Question: I have a a GUI looks as follow.

I want to dynamically add/remove a panel. I use 'ArrayList' to keep trace of 'JPanel' objects.
And now I could add panel dynamically, but when I want to delete a panel, I could not get its attribute so that I can not remove it.
Here is my code:
'''
public class Main implements ActionListener{
private List <myPanel> mpList;
private JPanel btnPanel;
private JButton jbtAdd,jbtDelete;
private JFrame jf;
private JPanel jp;
private JScrollPane js;
private myPanel mp;
private static int size=0;
private int selectedId=-1;
//private
public Main(){
mpList=new ArrayList<myPanel>();
btnPanel=new JPanel();
jbtAdd=new JButton("addJpanel");
jbtDelete=new JButton("delJpanel");
btnPanel.setLayout(new FlowLayout(FlowLayout.LEFT,1,1));
btnPanel.add(jbtAdd);
btnPanel.add(jbtDelete);
jf=new JFrame("hello");
jp=new JPanel();
js=new JScrollPane(JScrollPane.VERTICAL_SCROLLBAR_AS_NEEDED, JScrollPane.HORIZONTAL_SCROLLBAR_AS_NEEDED);
//jp.setLayout(new FlowLayout(FlowLayout.LEFT,1,1));
jf.setLayout(new BorderLayout(10,10));
jp.setLayout(new GridLayout(0,1,1,1));
jp.setPreferredSize(new Dimension(500, 82*6));
for(int i=0;i<6;i++){
myPanel mp=new myPanel();
//mp.setSize(400, 82);
//mp.setBounds(0,82*i,480,82);
mp.getFileTypeIconLabel().setText(String.valueOf(i));
mp.setIndexId(size);
size++;
mpList.add(0,mp);
mp.addMouseListener(new MouseListener(){
@Override
public void mouseClicked(MouseEvent e) {
// TODO Auto-generated method stub
if(2==e.getClickCount()){
System.out.println("indexInd is"+mpList.get(0).getIndexId());
//System.out.println(index);
mpList.get(0).setBackground(Color.yellow);
}
}
@Override
public void mouseEntered(MouseEvent e) {
// TODO Auto-generated method stub
}
@Override
public void mouseExited(MouseEvent e) {
// TODO Auto-generated method stub
}
@Override
public void mousePressed(MouseEvent e) {
// TODO Auto-generated method stub
}
@Override
public void mouseReleased(MouseEvent e) {
// TODO Auto-generated method stub
}});
jp.add(mpList.get(0));
}
js.setViewportView(jp);
jf.setSize(600, 500);
jf.add(btnPanel,BorderLayout.NORTH);
jf.add(js);
jbtAdd.addActionListener(this);
jbtDelete.addActionListener(this);
jf.setVisible(true);
jf.setDefaultCloseOperation(JFrame.EXIT_ON_CLOSE);
}
public static void main(String args[]){
new Main();
}
@Override
public void actionPerformed(ActionEvent e) {
// TODO Auto-generated method stub
if(e.getSource()==jbtAdd){
addMyPanel();
}
else if(e.getSource()==jbtDelete){
delMyPanel();
}
}
public void addMyPanel(){
System.out.println("ok");
mp=new myPanel();
mp.getFileTypeIconLabel().setText(String.valueOf(mpList.size()));
mp.setIndexId(size);
System.out.println(size);
size++;
mpList.add(0, mp);
mp.addMouseListener(new MouseListener(){
@Override
public void mouseClicked(MouseEvent e) {
// TODO Auto-generated method stub
if(2==e.getClickCount()){
System.out.println("indexInd is"+mpList.get(0).getIndexId());
//System.out.println(index);
mpList.get(0).setBackground(Color.yellow);
}
}
@Override
public void mouseEntered(MouseEvent e) {
// TODO Auto-generated method stub
}
@Override
public void mouseExited(MouseEvent e) {
// TODO Auto-generated method stub
}
@Override
public void mousePressed(MouseEvent e) {
// TODO Auto-generated method stub
}
@Override
public void mouseReleased(MouseEvent e) {
// TODO Auto-generated method stub
}});
jp.add(mpList.get(0));
jp.setPreferredSize(new Dimension(500, 82*mpList.size()));
//jp.validate();
js.validate();
//jp.repaint();
js.repaint();
}
public void delMyPanel(){
selectedId=getIndexOfMyPanelById();
if(selectedId>=0){
int indexId=getIndexOfMyPanelById();
jp.remove(mpList.get(indexId));
mpList.remove(indexId);
jp.setPreferredSize(new Dimension(500,82*mpList.size()));
jp.repaint();
}
}
protected int getIndexOfMyPanelById(){
Iterator<myPanel> it=mpList.iterator();
for(int id=0;it.hasNext();id++){
myPanel mp;
mp=it.next();
if(mp.isSelected()){
return id;
}
}
return -1;
}
}
'''
Here is code of 'myPanel'
'''
class myPanel extends JPanel{
private static final long serialVersionUID = 1L;
private JProgressBar downloadProgress;
private JLabel fileTypeIconLabel,fileNameLabel,downloadInfoLabel,freeLabel;
private int indexId;
private boolean isSelected=false;
protected myPanel(){
setLayout(null);
downloadProgress=new JProgressBar(0,100);
fileTypeIconLabel=new JLabel("test");
fileNameLabel=new JLabel("fileNameLabel");
downloadInfoLabel=new JLabel("downloadInfoLabel");
freeLabel=new JLabel("freeLabel");
downloadProgress.setBounds(80, 44, 400, 18);
downloadProgress.setStringPainted(true);
//downloadProgress.setString("88%");
fileTypeIconLabel.setBounds(0, 0, 80, 80);
fileTypeIconLabel.setBackground(Color.cyan);
fileTypeIconLabel.setOpaque(true);
fileNameLabel.setBounds(80,0,400,22);
fileNameLabel.setBackground(Color.black);
fileNameLabel.setOpaque(true);
downloadInfoLabel.setBounds(80, 22, 400, 22);
downloadInfoLabel.setBackground(Color.red);
downloadInfoLabel.setOpaque(true);
//downloadProgress.setValue(50);
freeLabel.setBounds(80, 62, 400, 18);
freeLabel.setBackground(Color.lightGray);
freeLabel.setOpaque(true);
add(downloadProgress);
add(fileTypeIconLabel);
add(fileNameLabel);
add(downloadInfoLabel);
add(freeLabel);
}
protected JLabel getFileTypeIconLabel() {
return fileTypeIconLabel;
}
protected int getIndexId() {
return indexId;
}
protected void setIndexId(int indexId) {
this.indexId = indexId;
}
protected boolean isSelected() {
return isSelected;
}
protected void setSelected(boolean isSelected) {
this.isSelected = isSelected;
}
}
'''
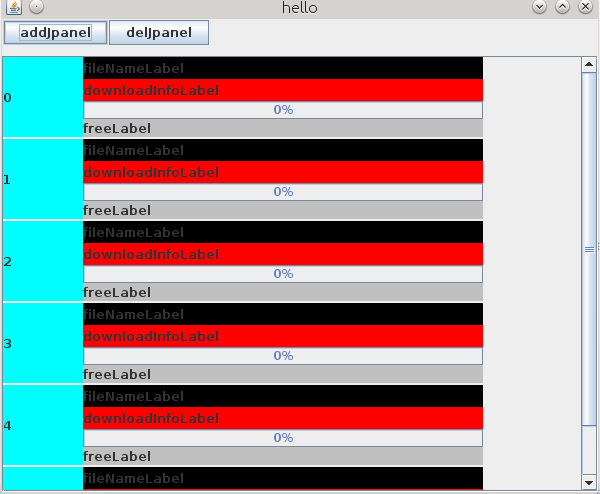
Answer: For many components in one space, use a <URL>.

## Tips
'''
jp.setPreferredSize(new Dimension(500, 82*6));
'''
See <URL>
'''
downloadProgress.setBounds(80, 44, 400, 18);
'''
Java GUIs might have to work on a number of platforms, on different screen resolutions & using different PLAFs. As such they are not conducive to exact placement of components. To organize the components for a robust GUI, instead use layout managers, or <URL>.
1.
2.
## Edit 1
As an aside, the screen-shot screams 'JList' to me. E.G.

'''
import java.awt.*;
import java.awt.event.ActionEvent;
import javax.swing.*;
import javax.swing.border.EmptyBorder;
public class DymanicDownloadList {
// the GUI as seen by the user (without frame)
JPanel gui = new JPanel(new BorderLayout(2, 2));
public void initGUI() {
gui.setBorder(new EmptyBorder(2, 3, 2, 3));
JToolBar tb = new JToolBar();
gui.add(tb, BorderLayout.PAGE_START);
final DefaultListModel<Download> listModel =
new DefaultListModel<Download>();
final JList<Download> list = new JList<Download>(listModel);
list.setCellRenderer(new DownloadListCellRenderer());
list.setVisibleRowCount(3);
gui.add(new JScrollPane(list), BorderLayout.CENTER);
Action add = new AbstractAction("Add Download") {
@Override
public void actionPerformed(ActionEvent e) {
listModel.addElement(new Download());
}
};
Action delete = new AbstractAction("Delete Download") {
@Override
public void actionPerformed(ActionEvent e) {
int index = list.getSelectedIndex();
if (index < 0) {
JOptionPane.showMessageDialog(
list,
"Select a download to delete!",
"Select Download",
JOptionPane.ERROR_MESSAGE);
} else {
listModel.removeElementAt(index);
}
}
};
tb.add(add);
tb.addSeparator();
tb.add(delete);
for (int ii = 0; ii < 2; ii++) {
listModel.addElement(new Download());
}
}
public JComponent getGUI() {
return gui;
}
public static void main(String[] args) {
Runnable r = new Runnable() {
@Override
public void run() {
DymanicDownloadList ddl = new DymanicDownloadList();
ddl.initGUI();
JFrame f = new JFrame("Dynamic LIST");
f.add(ddl.getGUI());
// Ensures JVM closes after frame(s) closed and
// all non-daemon threads are finished
f.setDefaultCloseOperation(JFrame.DISPOSE_ON_CLOSE);
// See https://stackoverflow.com/a/<PHONE>/418556 for demo.
f.setLocationByPlatform(true);
// ensures the frame is the minimum size it needs to be
// in order display the components within it
f.pack();
// should be done last, to avoid flickering, moving,
// resizing artifacts.
f.setVisible(true);
}
};
// Swing GUIs should be created and updated on the EDT
// http://docs.oracle.com/javase/tutorial/uiswing/concurrency
SwingUtilities.invokeLater(r);
}
}
class Download {
Download() {
}
}
class DownloadListCellRenderer extends DefaultListCellRenderer {
JPanel downloadPanel = new JPanel(new BorderLayout(10, 10));
JPanel labelStack = new JPanel(new GridLayout(0, 1, 2, 2));
JLabel number = new JLabel("", SwingConstants.CENTER);
JLabel source = new JLabel("File Name Label", SwingConstants.CENTER);
JLabel info = new JLabel("Download Info Label", SwingConstants.CENTER);
JLabel free = new JLabel("Free Label", SwingConstants.CENTER);
JProgressBar progress = new JProgressBar() {
@Override
public Dimension getPreferredSize() {
Dimension d = super.getPreferredSize();
return new Dimension(400,d.height);
}
};
DownloadListCellRenderer() {
downloadPanel.add(labelStack, BorderLayout.CENTER);
labelStack.setOpaque(false);
number.setFont(number.getFont().deriveFont(40f));
labelStack.add(source);
labelStack.add(info);
labelStack.add(progress);
labelStack.add(free);
downloadPanel.add(labelStack, BorderLayout.CENTER);
downloadPanel.add(number, BorderLayout.LINE_START);
}
@Override
public Component getListCellRendererComponent(
JList list,
Object value,
int index,
boolean isSelected,
boolean cellHasFocus) {
JLabel l = (JLabel) super.getListCellRendererComponent(
list, value, index, isSelected, cellHasFocus);
downloadPanel.setBackground(l.getBackground());
number.setText("" + (index + 1));
return downloadPanel;
}
}
'''